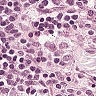
Metastatic tissue present: no